Current action and preconditions to check: trajectory_clear

Your task: For each precondition in the list above, predict whether it will hold at this action.

Consider the current scene as observed from the mobile robot's camera, and analyze the predicted future states of all dynamic agents (e.g., people, animals, vehicles, or any moving entities) within the NEXT SECOND.

IMPORTANT: Only answer "very likely" if you are absolutely certain—based on strong, clear evidence—that a dynamic agent will violate the precondition in the predicted future state. Do NOT answer "very likely" for unlikely, ambiguous, or low-probability risks.

Ask yourself for each precondition: Is there a high probability, with clear and convincing evidence, that the predicted future states of any dynamic agent will interfere with the predicted future state of the currently executing action within the NEXT SECOND, causing that precondition to fail?

Assess the risk level based on these predictions. Use "likely" or "very likely" if motions create a clear risk of interference.

Use "neutral" or "improbable" if agents are nearby but their predicted paths are clearly diverging or non-conflicting.

Failure Risk Categories: "very improbable", "improbable", "neutral", "likely", "very likely"

Answer Format: Output ONLY the probability_of_failure value from these categories: "very improbable", "improbable", "neutral", "likely", "very likely"

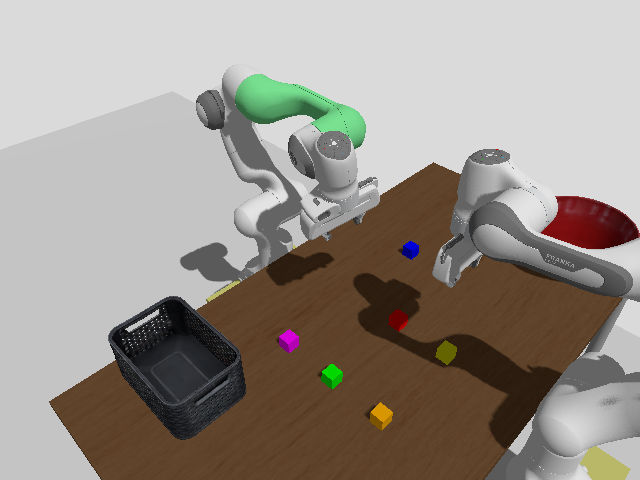

Answer: very improbable